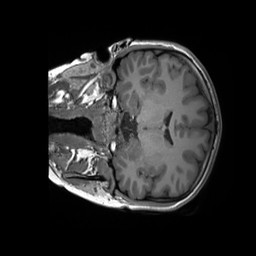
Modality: T1w
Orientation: coronal
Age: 20
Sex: female
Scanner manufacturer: siemens
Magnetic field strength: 3 T
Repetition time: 1.8 s
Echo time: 0.00232 s